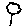
Label: tree